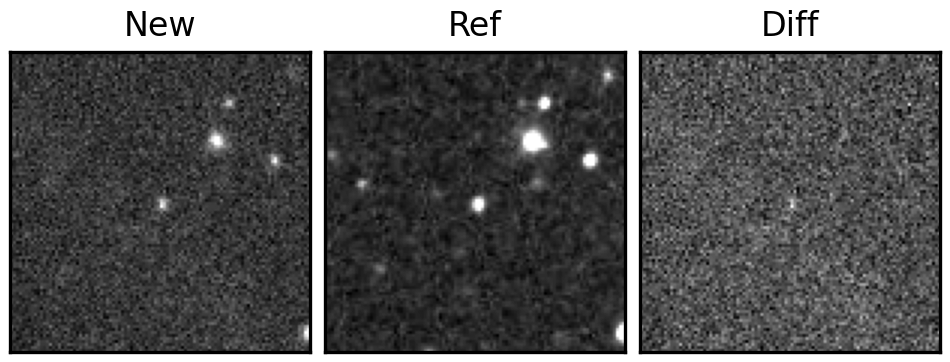
Label: real